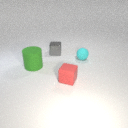
small gray metal cube behind small cyan rubber sphere